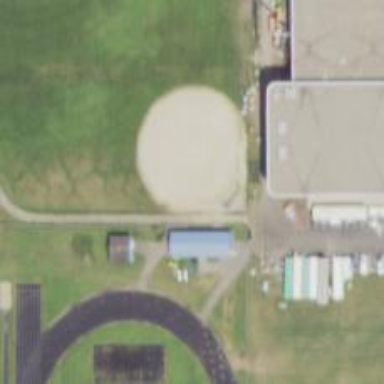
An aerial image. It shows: Baseball pitch for leisure land.